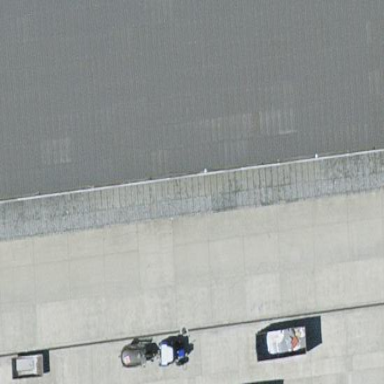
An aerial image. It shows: View of roof of building.